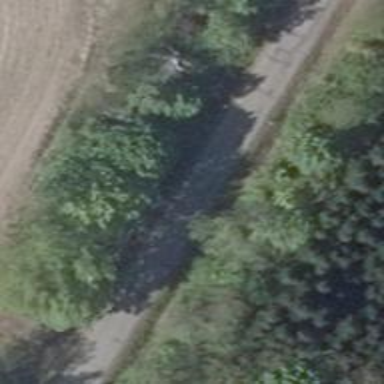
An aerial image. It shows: Unclassified asphalt road used by agricultural vehicles.